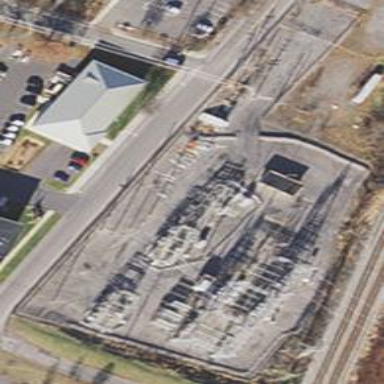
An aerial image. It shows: Power substation surrounded by fence.